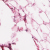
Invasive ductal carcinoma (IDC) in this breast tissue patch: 0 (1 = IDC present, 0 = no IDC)